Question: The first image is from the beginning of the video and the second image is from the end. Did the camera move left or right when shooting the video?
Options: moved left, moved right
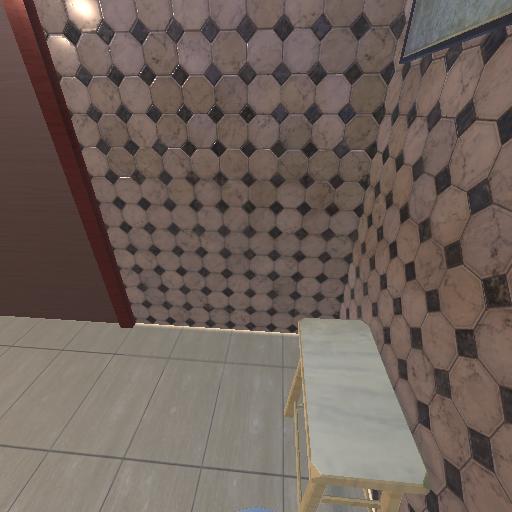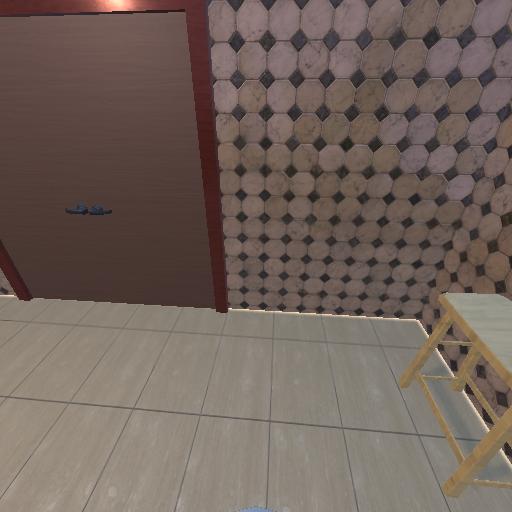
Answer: moved left